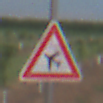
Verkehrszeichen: FlugbetriebRechts
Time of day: SunriseSunset
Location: Outdoor (Nature)
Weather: PartlyCloudy
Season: NotSpecified
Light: Natural